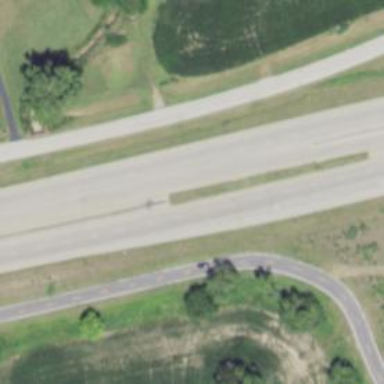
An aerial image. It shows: Trunk highway.